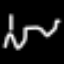
Label: squiggle